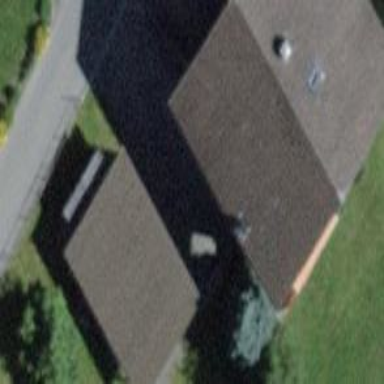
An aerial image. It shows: View of roof of building.